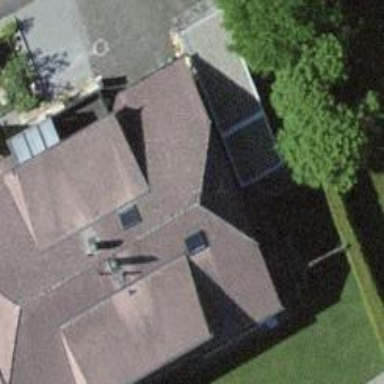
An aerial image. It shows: Residential building with half-hipped roof oriented across.